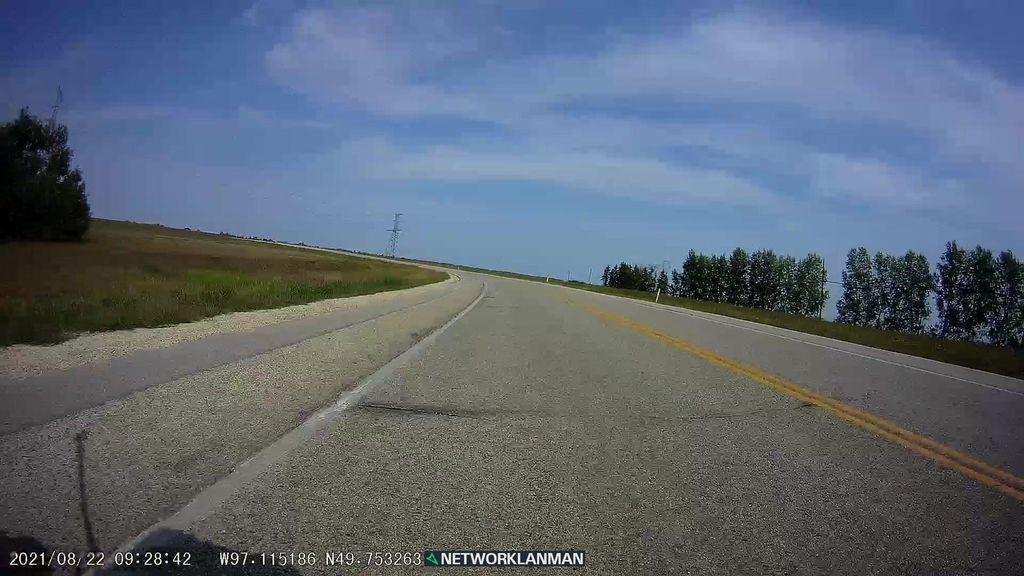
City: winnipeg